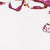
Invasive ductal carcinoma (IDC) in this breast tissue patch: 0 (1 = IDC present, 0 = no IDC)